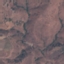
Land use / land cover class: HerbaceousVegetation